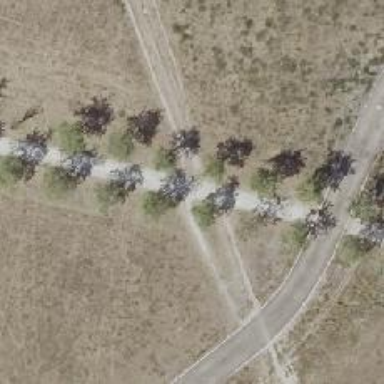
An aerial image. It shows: Footway along the road.